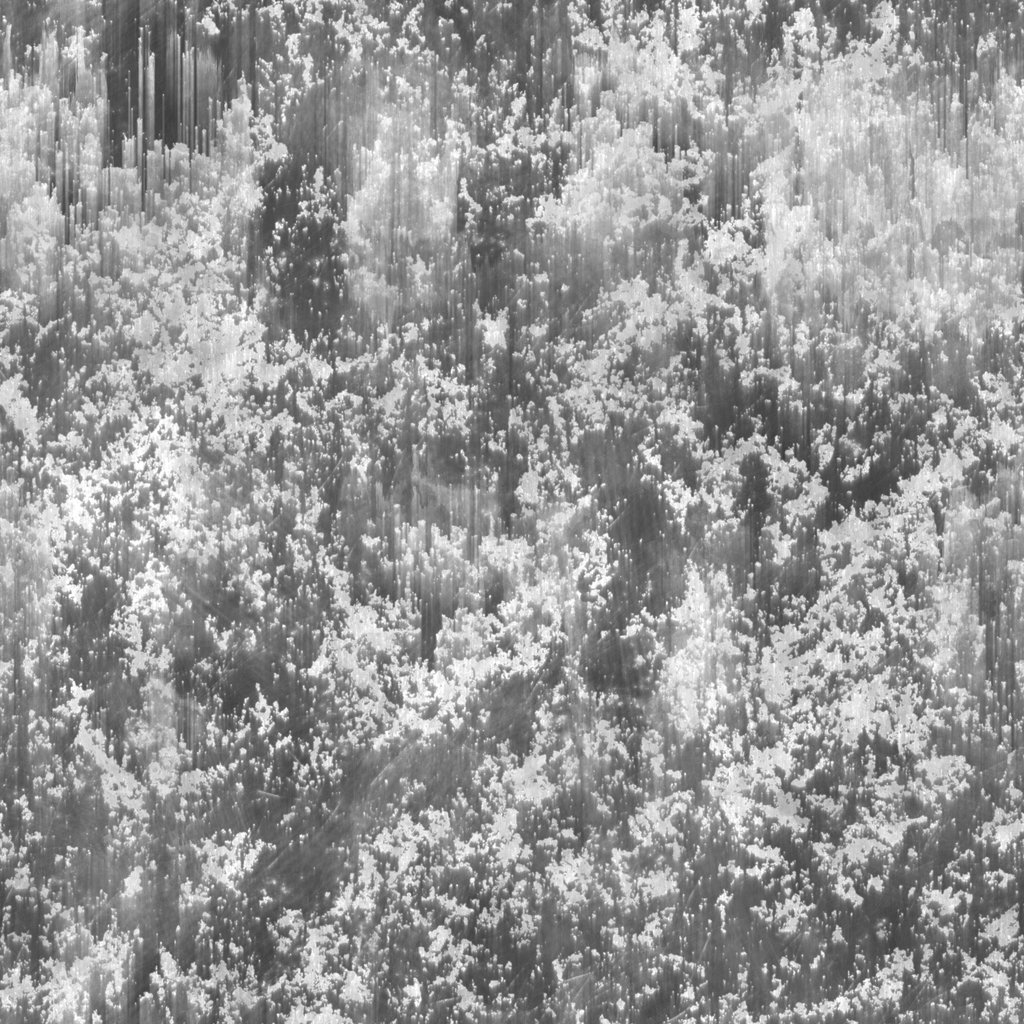
Texture map type: Roughness